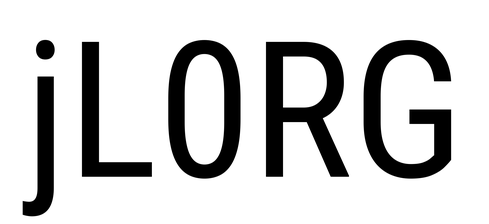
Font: Roboto_Condensed_Regular